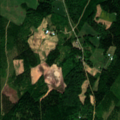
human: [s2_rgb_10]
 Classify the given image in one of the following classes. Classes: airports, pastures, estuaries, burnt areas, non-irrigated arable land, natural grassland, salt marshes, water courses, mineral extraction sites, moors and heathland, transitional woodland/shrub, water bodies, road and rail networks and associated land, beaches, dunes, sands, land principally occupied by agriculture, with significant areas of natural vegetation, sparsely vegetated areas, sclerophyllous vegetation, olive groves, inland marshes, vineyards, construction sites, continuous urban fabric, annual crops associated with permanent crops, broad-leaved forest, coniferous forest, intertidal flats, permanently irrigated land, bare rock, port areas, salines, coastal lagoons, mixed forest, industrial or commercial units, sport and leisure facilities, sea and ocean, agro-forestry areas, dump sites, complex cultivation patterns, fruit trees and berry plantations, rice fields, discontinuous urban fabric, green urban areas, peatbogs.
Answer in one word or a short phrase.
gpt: land principally occupied by agriculture, with significant areas of natural vegetation, broad-leaved forest, mixed forest, transitional woodland/shrub